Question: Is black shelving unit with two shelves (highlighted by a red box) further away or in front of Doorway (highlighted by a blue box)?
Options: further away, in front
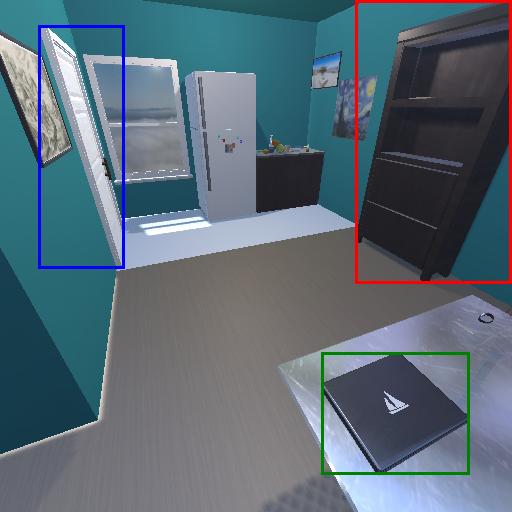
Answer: further away